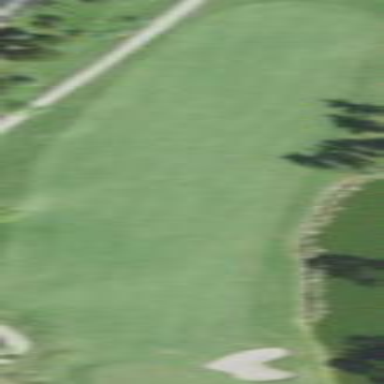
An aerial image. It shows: Grassy area designated as golf fairway.